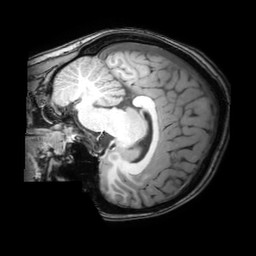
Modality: T1w
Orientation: sagittal
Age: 20
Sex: female
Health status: healthy
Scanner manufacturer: philips
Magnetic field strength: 3 T
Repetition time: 0.0079 s
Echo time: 0.0035 s